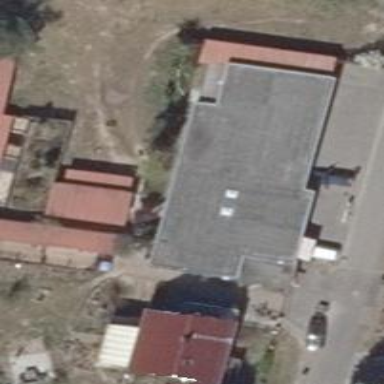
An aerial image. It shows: Veterinary facility.